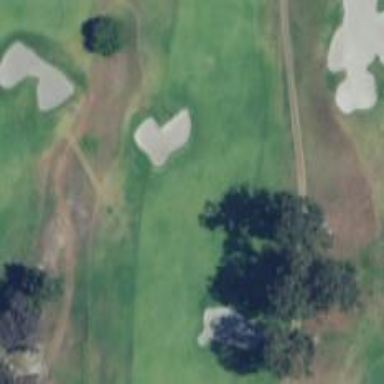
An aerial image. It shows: View of golf hole.